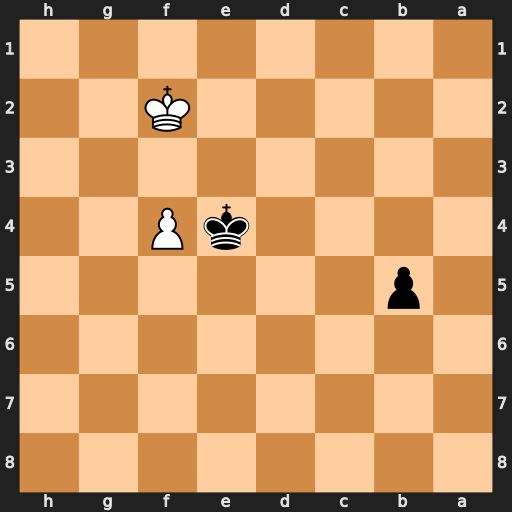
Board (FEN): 8/8/8/1p6/4kP2/8/5K2/8
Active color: b
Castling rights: -
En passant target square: -
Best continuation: Kxf4 Ke2 Ke4 Kd2 Kd4 Kc2 Kc4 Kb2 Kb4